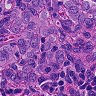
Metastatic tissue present: yes